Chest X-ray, PA view. Patient: 44 years old, sex F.
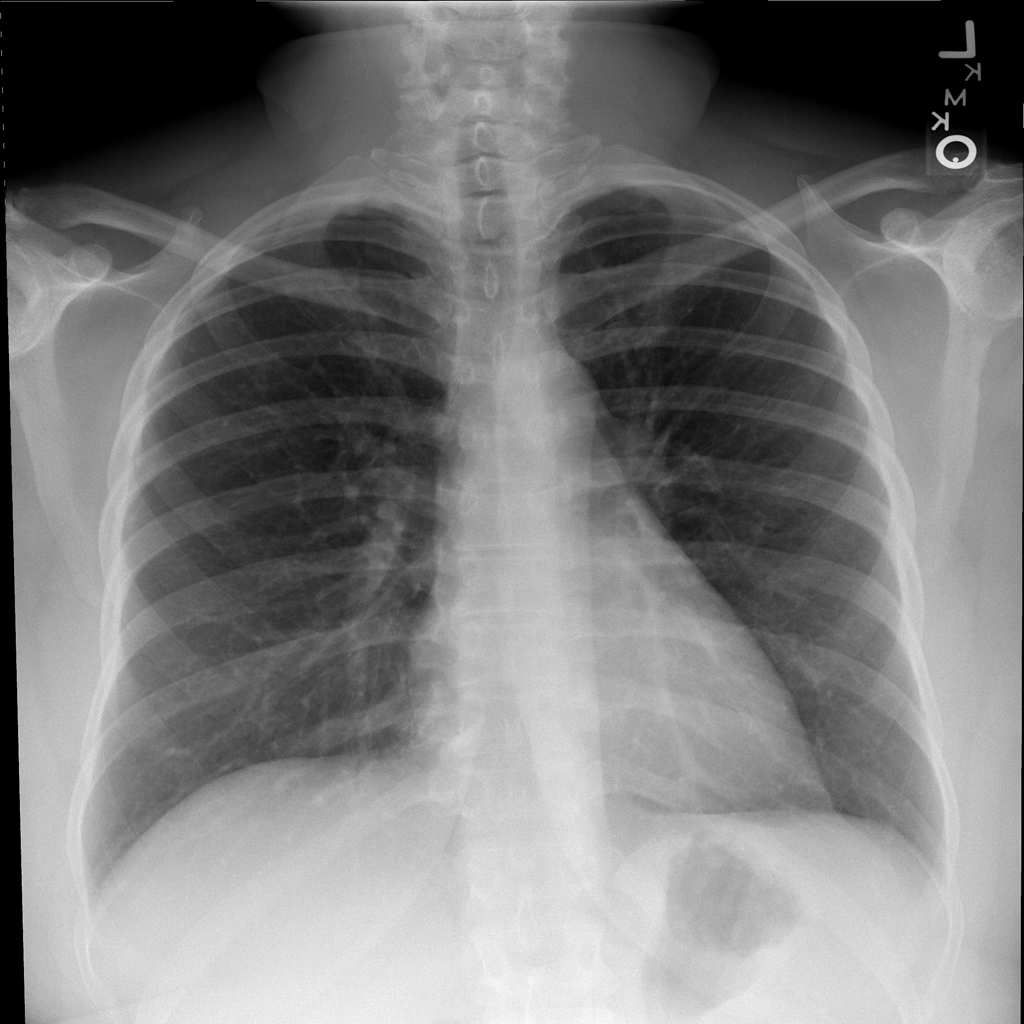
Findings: No Finding